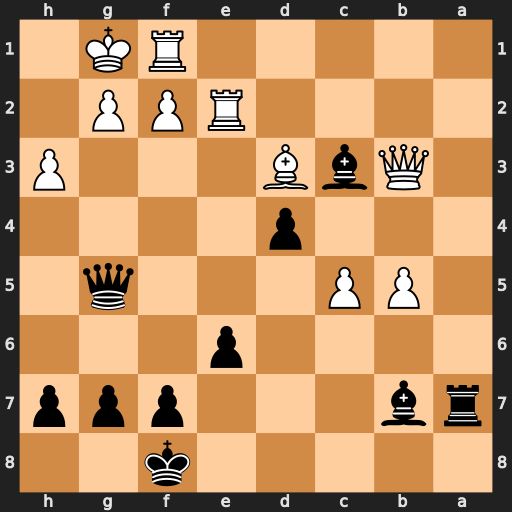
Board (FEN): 5k2/rb3ppp/4p3/1PP3q1/3p4/1QbB3P/4RPP1/5RK1
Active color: b
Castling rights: -
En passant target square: -
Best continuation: Qxg2#